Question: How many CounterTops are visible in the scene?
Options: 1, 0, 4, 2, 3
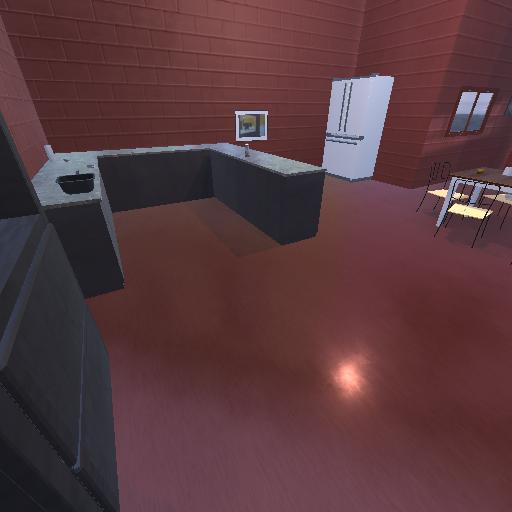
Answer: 1